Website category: movie
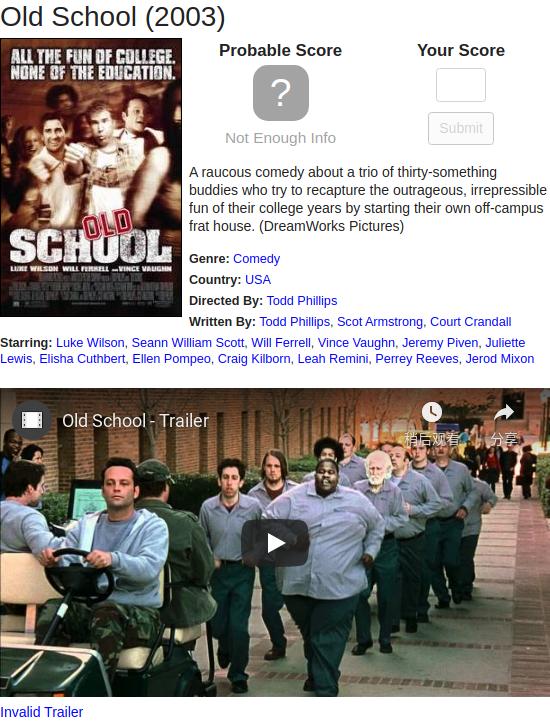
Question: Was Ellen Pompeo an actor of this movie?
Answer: yes

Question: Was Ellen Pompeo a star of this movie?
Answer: yes

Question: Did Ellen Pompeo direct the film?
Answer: no

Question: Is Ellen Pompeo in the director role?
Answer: no

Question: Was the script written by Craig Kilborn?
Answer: no

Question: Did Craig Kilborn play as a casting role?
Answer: yes

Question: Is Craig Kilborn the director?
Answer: no

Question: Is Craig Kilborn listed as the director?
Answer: no

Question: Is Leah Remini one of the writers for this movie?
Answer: no

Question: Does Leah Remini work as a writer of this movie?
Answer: no

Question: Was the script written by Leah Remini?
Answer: no

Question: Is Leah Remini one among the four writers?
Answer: no

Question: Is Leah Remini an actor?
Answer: yes

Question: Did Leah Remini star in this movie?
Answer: yes

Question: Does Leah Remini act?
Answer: yes

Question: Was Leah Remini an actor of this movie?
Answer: yes

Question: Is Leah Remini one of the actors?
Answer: yes

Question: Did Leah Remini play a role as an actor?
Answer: yes

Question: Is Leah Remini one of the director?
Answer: no

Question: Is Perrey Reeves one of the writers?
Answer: no

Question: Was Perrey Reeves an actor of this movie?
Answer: yes

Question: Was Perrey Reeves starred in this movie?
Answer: yes

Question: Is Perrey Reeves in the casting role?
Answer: yes

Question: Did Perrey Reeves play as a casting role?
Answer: yes

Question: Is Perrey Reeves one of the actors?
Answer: yes

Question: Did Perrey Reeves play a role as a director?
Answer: no

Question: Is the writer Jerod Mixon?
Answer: no

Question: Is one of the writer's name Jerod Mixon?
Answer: no

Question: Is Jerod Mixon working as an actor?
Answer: yes

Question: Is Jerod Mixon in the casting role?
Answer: yes

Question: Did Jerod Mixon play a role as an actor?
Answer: yes

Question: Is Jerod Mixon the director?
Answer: no